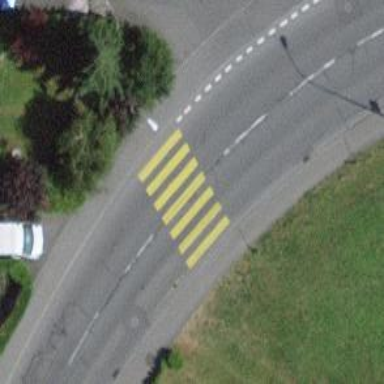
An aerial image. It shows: Uncontrolled zebra crossing with notable zebra markings.